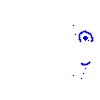
Particle: kaon